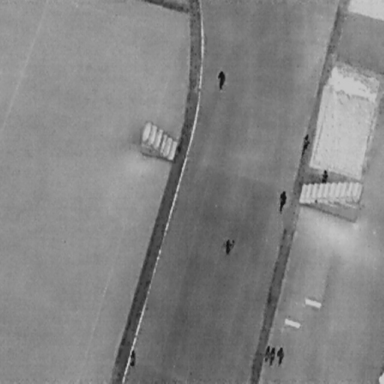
There are nine People in the infrared image.